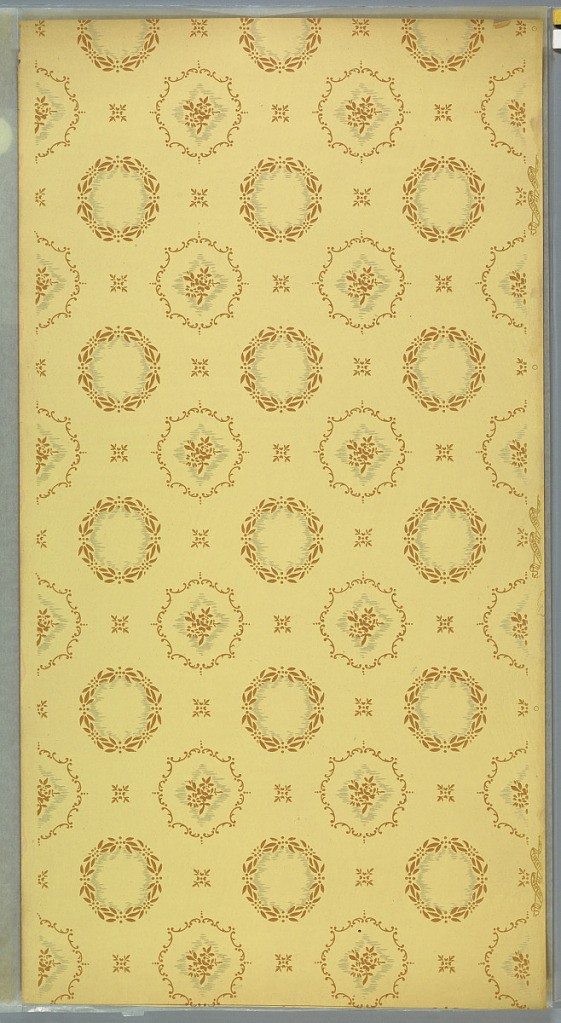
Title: Ceiling paper
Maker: Liberty Wall Paper Company, Schuylerville, New York
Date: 1905–1915
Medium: Machine-printed paper
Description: Lines of floral wreaths alternating with lines of scroll and floral medallions. Spaces between have fleurons. Light yellow ground. Printed in grey and tan. Printed in selvedge: "Liberty Papers"